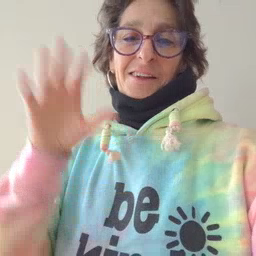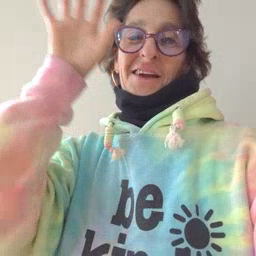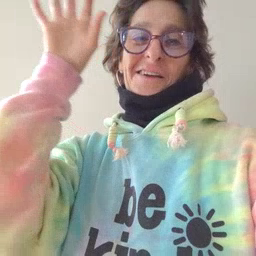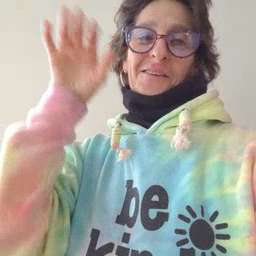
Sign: cloud